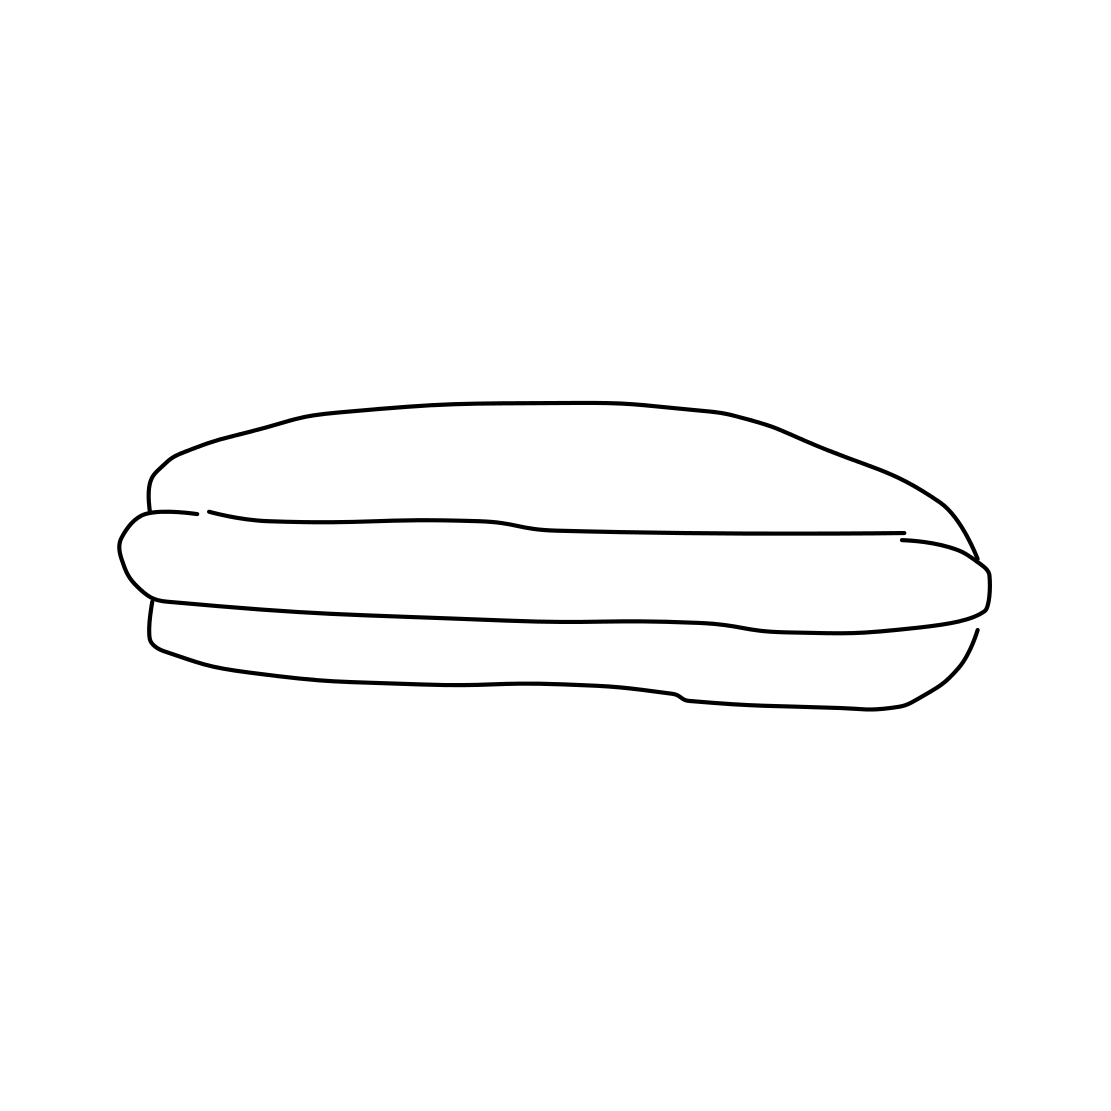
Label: hot-dog